Interaction volume radius: 10 \u00c5
Interaction volume height: 25 \u00c5
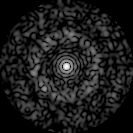
Disorder parameter: 0.849